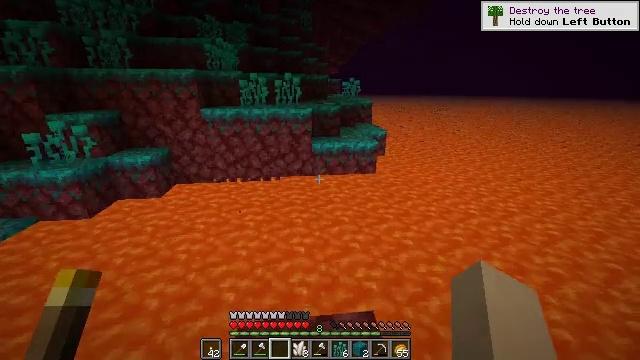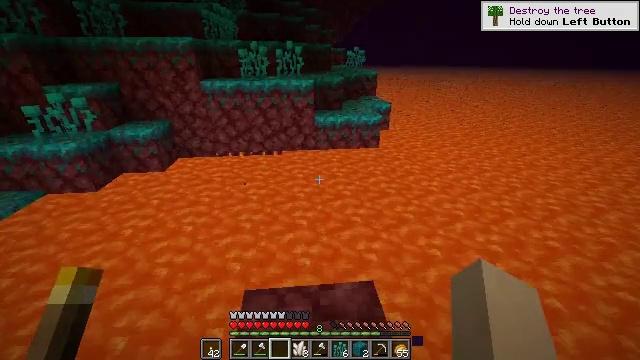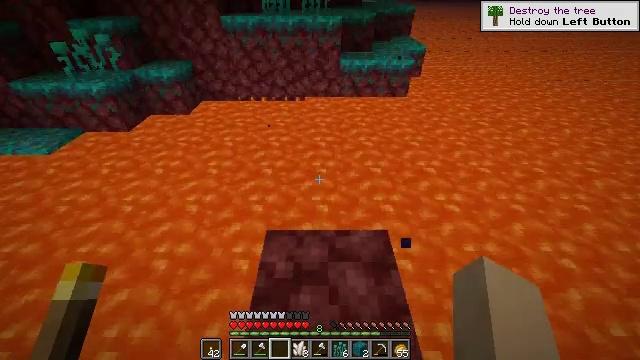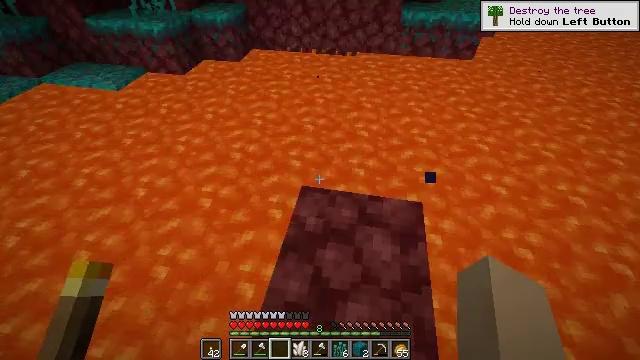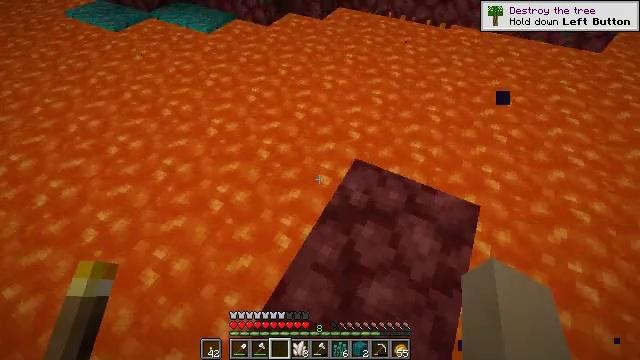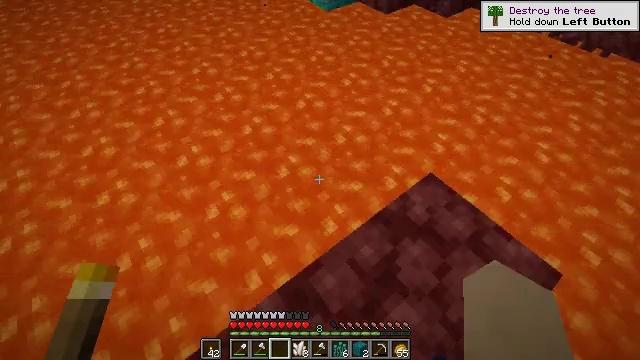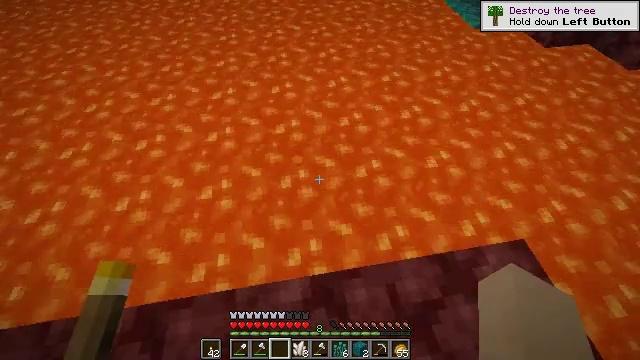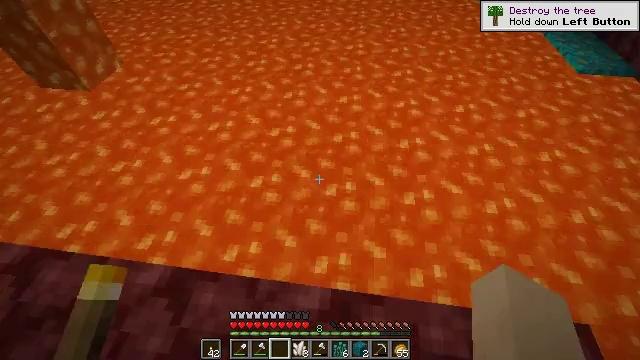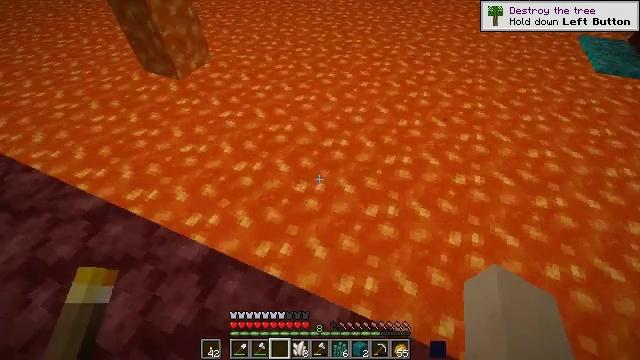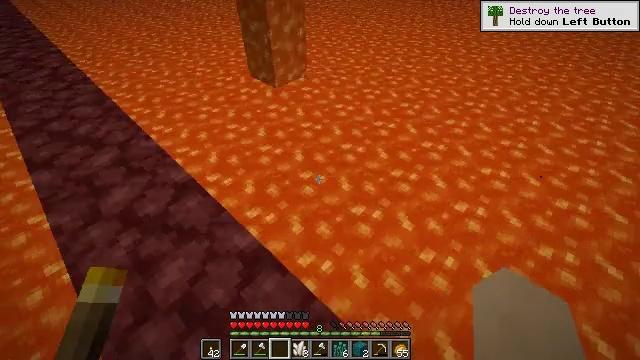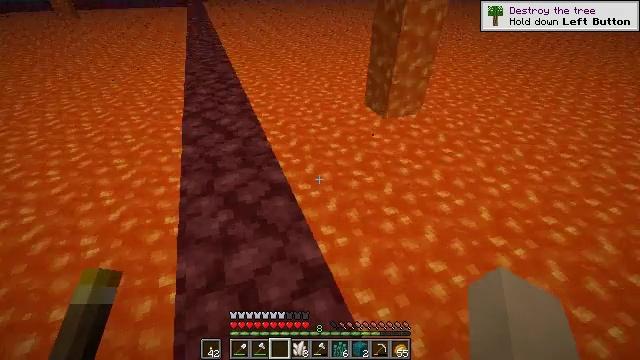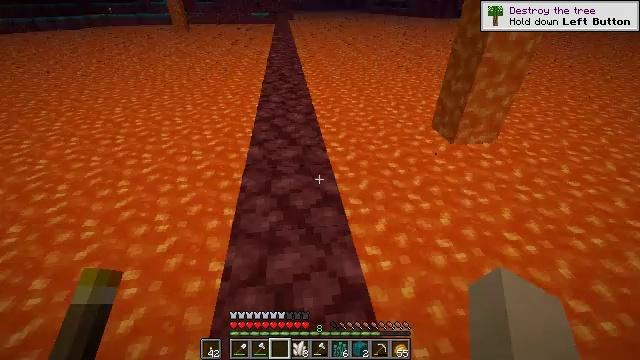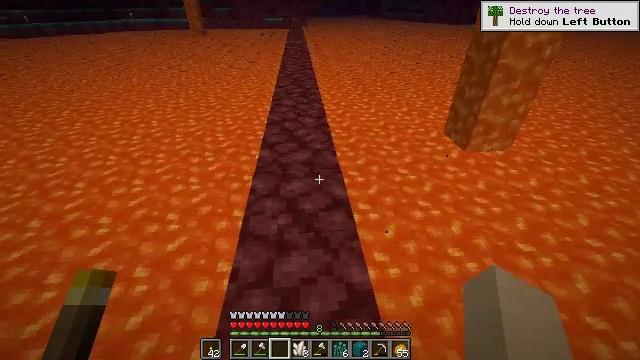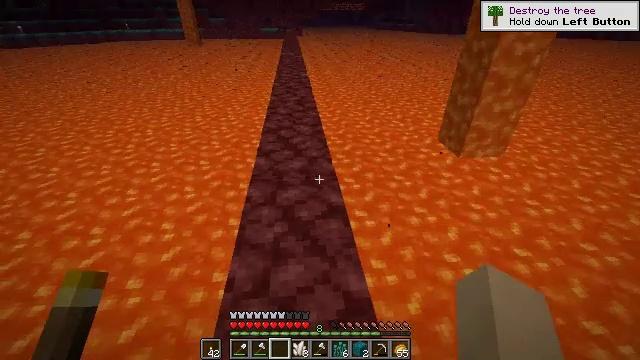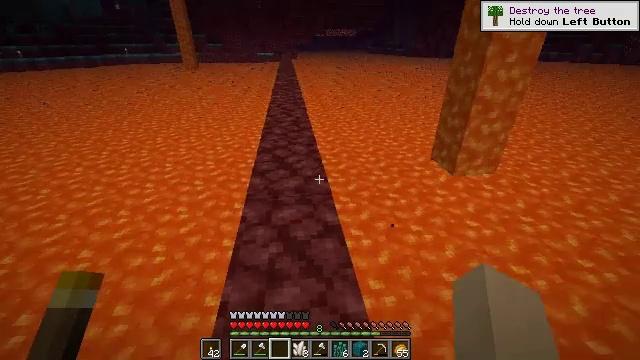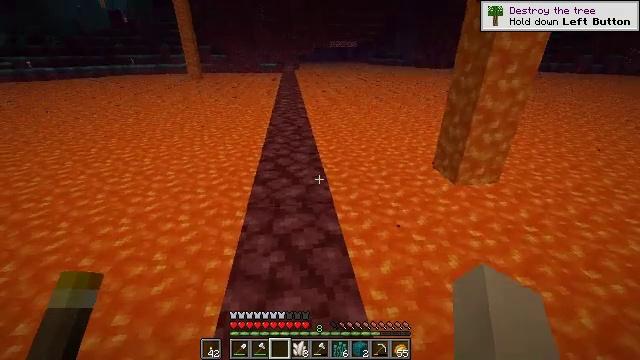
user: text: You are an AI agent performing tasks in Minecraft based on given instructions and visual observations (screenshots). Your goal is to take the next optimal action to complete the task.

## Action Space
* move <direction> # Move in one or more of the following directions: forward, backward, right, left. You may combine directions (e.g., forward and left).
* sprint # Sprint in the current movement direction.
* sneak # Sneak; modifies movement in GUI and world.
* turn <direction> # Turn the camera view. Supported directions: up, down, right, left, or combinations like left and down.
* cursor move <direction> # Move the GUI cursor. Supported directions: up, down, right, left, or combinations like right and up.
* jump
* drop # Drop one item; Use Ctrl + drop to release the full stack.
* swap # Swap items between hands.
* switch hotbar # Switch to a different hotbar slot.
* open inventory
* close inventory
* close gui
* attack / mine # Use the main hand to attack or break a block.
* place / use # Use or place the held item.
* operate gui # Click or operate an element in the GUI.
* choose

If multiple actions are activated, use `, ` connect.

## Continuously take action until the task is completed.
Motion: motion action
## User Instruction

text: Mine warped nylium in the Nether.
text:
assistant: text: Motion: turn down
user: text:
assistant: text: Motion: turn left and down
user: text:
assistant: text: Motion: turn left and down
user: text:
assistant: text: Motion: turn left and down
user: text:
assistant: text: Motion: turn left and down
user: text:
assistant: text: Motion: turn left
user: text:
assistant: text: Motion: turn left and up
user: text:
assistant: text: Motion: turn left and up
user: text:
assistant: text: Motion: turn left and up
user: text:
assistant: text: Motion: turn left and up
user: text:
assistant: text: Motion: turn left and up
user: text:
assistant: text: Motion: turn left
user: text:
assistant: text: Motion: turn right and up
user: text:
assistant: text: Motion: turn right and up
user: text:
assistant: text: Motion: turn up
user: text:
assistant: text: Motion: turn left and up
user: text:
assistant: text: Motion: move forward, turn up
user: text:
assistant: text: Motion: move forward, turn up
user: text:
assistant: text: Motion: move forward, turn up
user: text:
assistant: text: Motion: move forward, turn left and up
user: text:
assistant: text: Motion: move forward, turn left and up
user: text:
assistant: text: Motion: move forward, sprint
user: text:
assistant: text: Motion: move forward, sprint
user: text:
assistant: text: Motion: move forward, sprint
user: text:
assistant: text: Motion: move forward, sprint
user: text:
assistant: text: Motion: move forward
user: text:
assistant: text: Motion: move forward
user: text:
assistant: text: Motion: move forward, sprint
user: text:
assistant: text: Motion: move forward, sprint
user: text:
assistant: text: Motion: move forward, sprint, turn left and up